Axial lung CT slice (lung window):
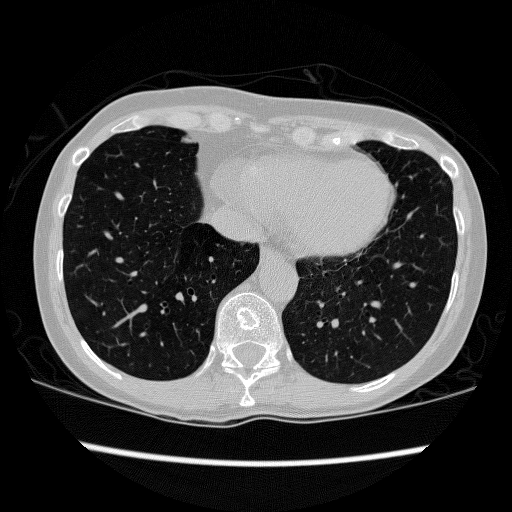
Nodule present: no